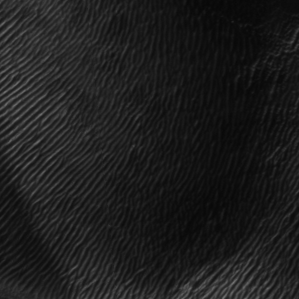
Label: frost